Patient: sex M, age 36
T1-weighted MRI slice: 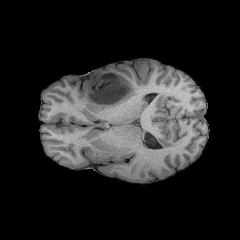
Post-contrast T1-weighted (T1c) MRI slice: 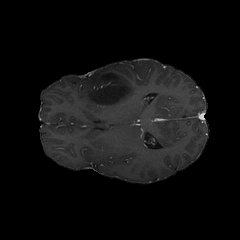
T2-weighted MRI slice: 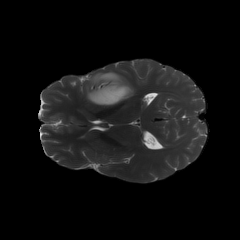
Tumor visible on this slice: yes
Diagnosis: Astrocytoma, IDH-mutant
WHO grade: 3